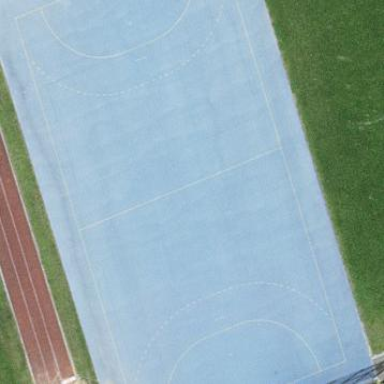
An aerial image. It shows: Multi-sport pitch on leisure land.